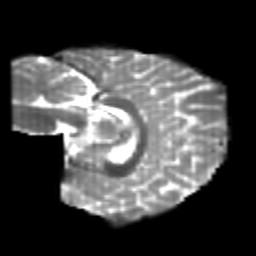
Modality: T2w
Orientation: sagittal
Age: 20
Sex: female
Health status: healthy
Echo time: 0.074 s